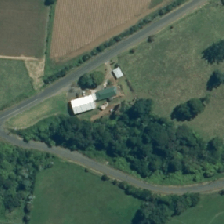
Land cover: shortrotation_cropland